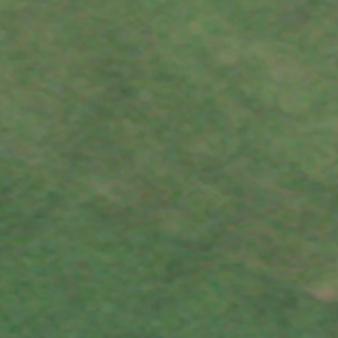
Label: other